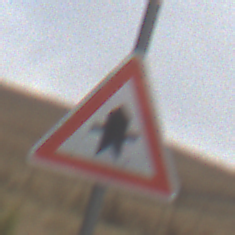
Verkehrszeichen: Vorfahrt
Umgebung: Outdoor, Nature
Tageszeit: MorningAfternoon
Wetter: Overcast
Licht: Natural
Jahreszeit: NotSpecified
Kontrast: LowContrast